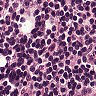
Metastatic tissue present: no